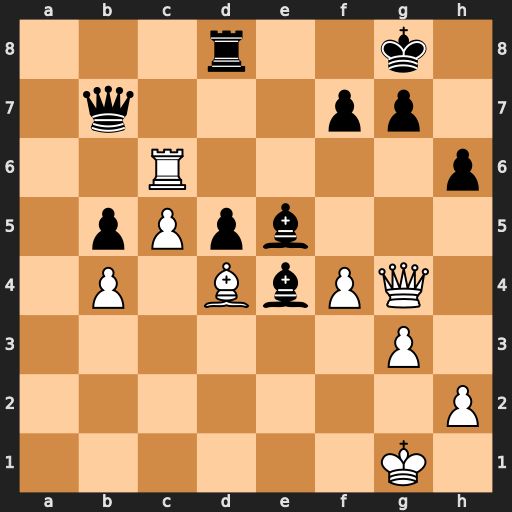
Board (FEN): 3r2k1/1q3pp1/2R4p/1pPpb3/1P1BbPQ1/6P1/7P/6K1
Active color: w
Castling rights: -
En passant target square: -
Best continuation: Bxe5 f5 Qg6